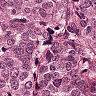
Metastatic tissue present: yes